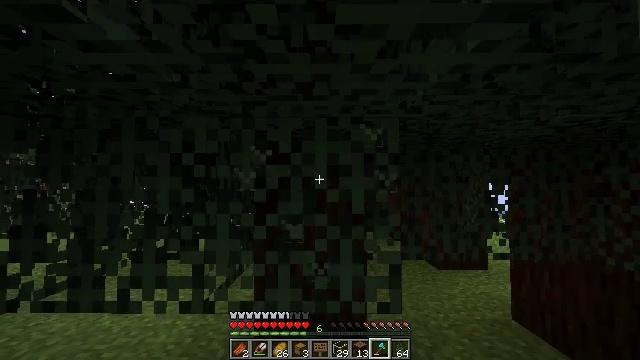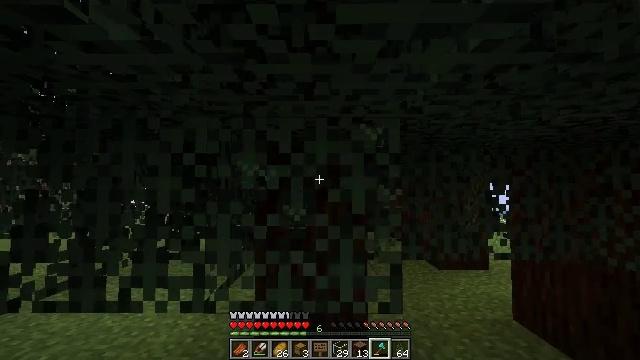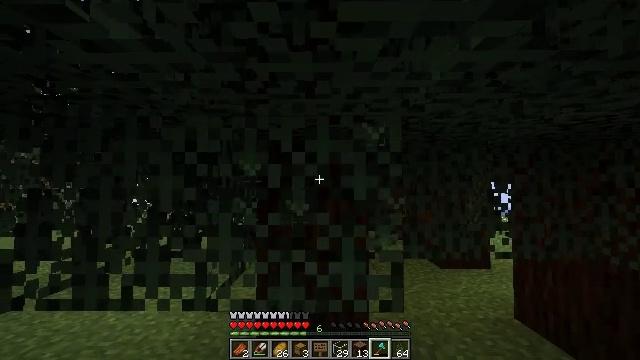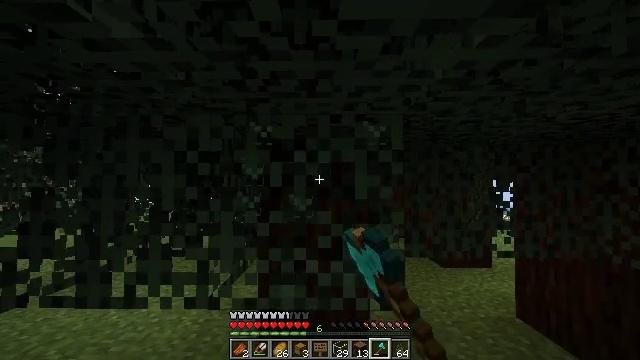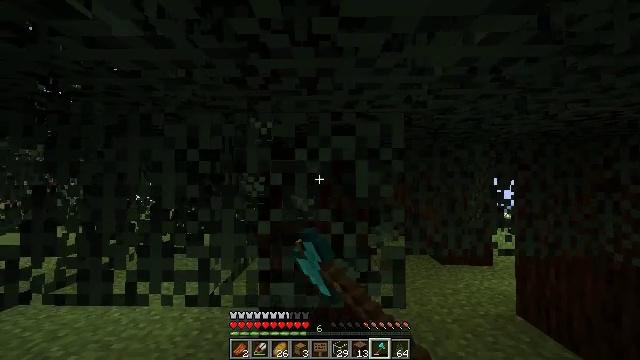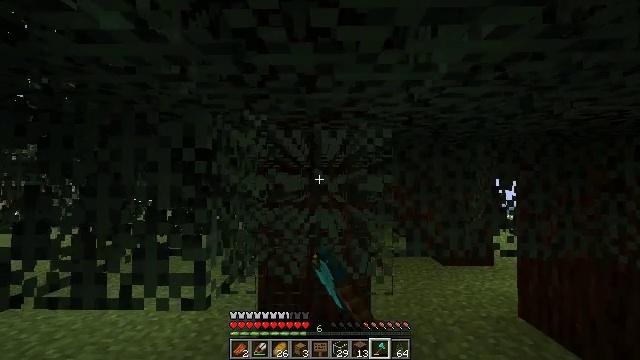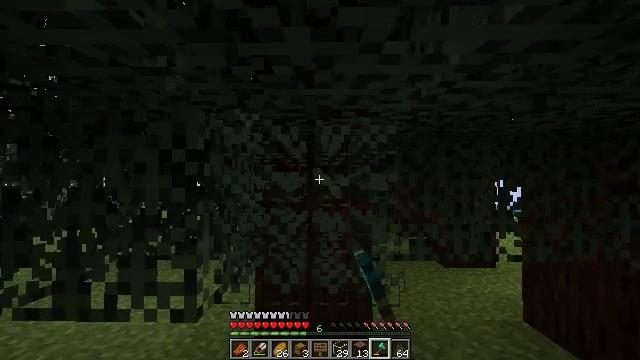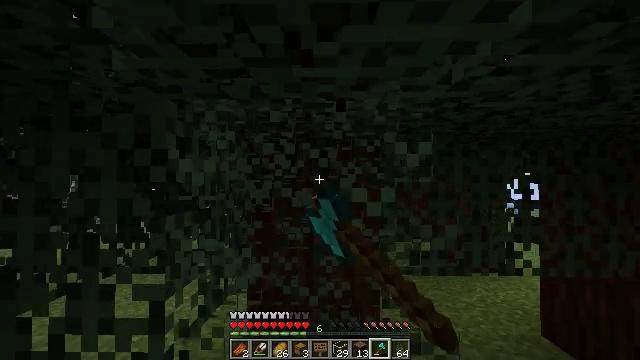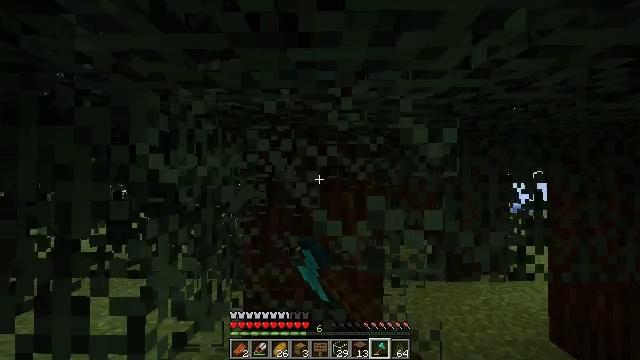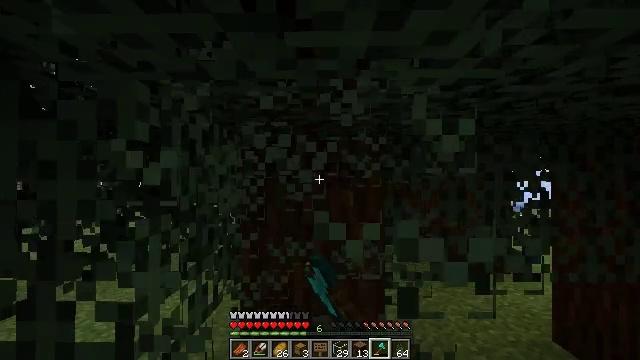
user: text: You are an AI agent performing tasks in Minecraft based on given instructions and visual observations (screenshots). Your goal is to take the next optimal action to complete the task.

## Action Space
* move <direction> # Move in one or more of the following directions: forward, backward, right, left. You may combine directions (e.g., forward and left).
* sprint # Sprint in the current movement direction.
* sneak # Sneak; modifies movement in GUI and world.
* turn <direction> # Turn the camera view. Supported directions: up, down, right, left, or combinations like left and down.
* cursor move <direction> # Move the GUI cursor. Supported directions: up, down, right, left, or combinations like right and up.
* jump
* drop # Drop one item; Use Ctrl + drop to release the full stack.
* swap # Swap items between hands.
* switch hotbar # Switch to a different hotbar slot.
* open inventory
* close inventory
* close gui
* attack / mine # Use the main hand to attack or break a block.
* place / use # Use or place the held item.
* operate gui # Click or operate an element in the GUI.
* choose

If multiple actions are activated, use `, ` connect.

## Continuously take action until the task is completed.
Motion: motion action
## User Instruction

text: Mine spruce leaves from the tree.
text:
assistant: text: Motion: attack / mine
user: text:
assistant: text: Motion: attack / mine
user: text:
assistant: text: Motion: attack / mine
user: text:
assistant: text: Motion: attack / mine
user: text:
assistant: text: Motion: move forward, attack / mine
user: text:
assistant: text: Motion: move forward, attack / mine
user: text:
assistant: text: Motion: move forward, attack / mine
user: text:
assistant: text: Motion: attack / mine
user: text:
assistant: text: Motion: attack / mine
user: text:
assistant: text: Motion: attack / mine